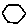
Label: hexagon